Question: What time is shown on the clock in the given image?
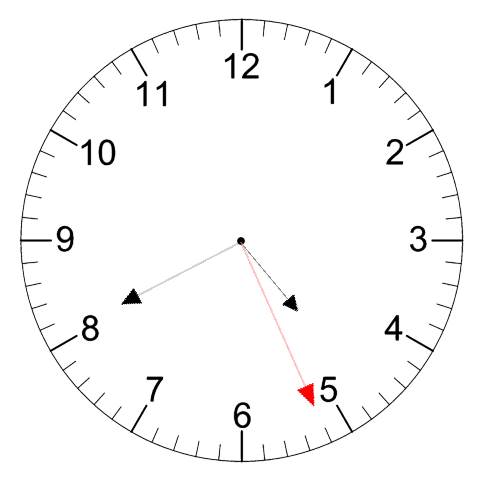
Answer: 04:40:26